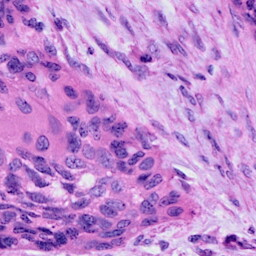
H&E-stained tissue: Cervix